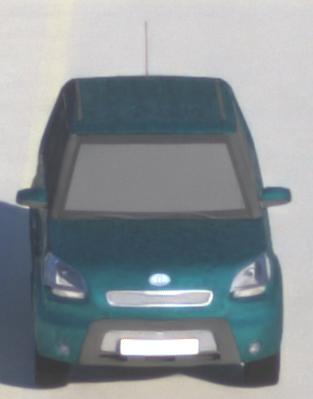
Make: KIA
Model: Soul 1.6
Detailed model: Soul (AM)
Model produced from: 2009/02
Model produced until: 2009/11
Doors: 5
Color: blue
Road condition: dry road
Daytime: sunrise or sunset
Contrast: medium contrast